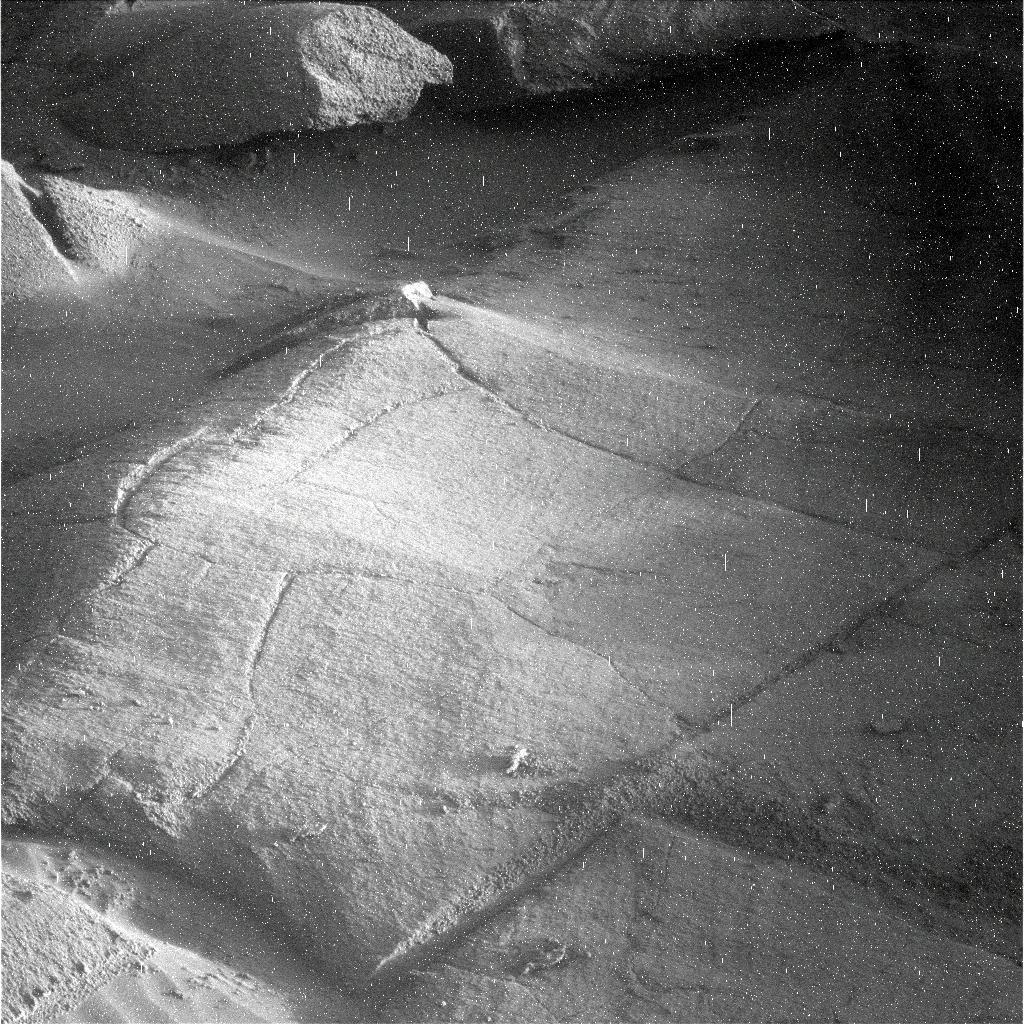
Terrain classes present: Bedrock, Rock